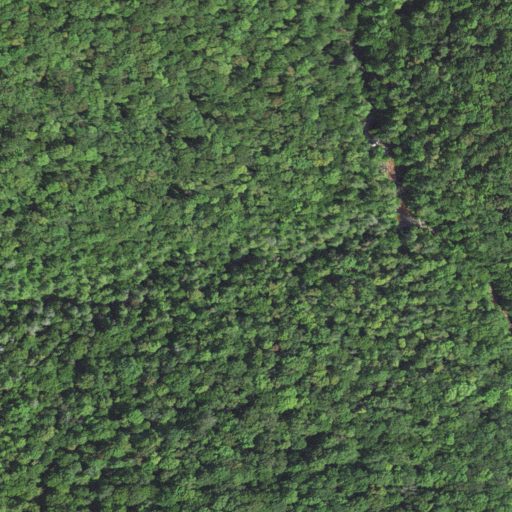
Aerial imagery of valley in West Virginia named Devils Gulch containing mixed forest, deciduous forest, open development, and evergreen forest